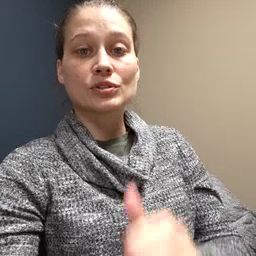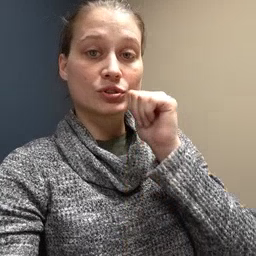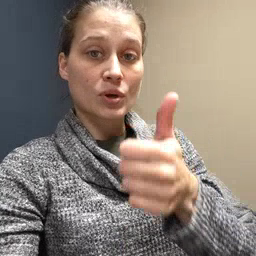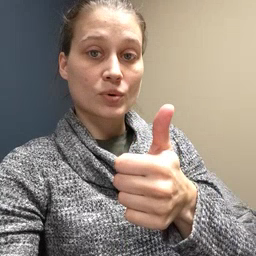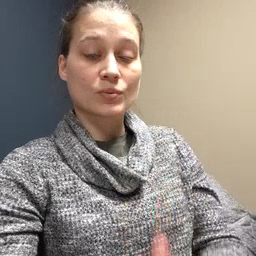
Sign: tomorrow